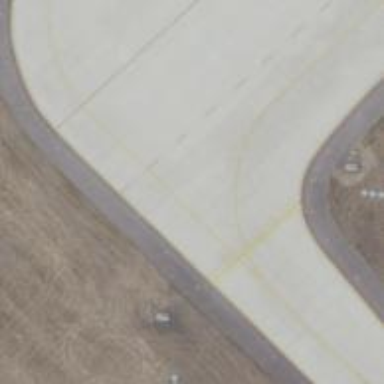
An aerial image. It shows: Taxiway at the airport with asphalt surface.